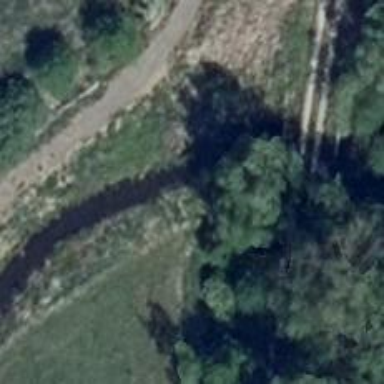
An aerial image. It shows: Culvert tunnel.